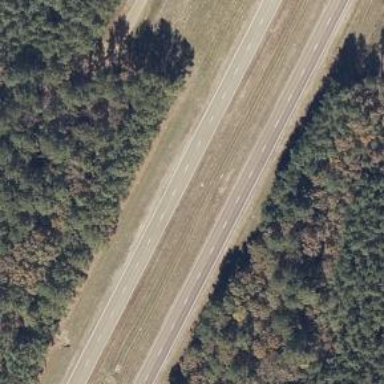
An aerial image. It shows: Trunk highway.